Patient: sex F, age 63
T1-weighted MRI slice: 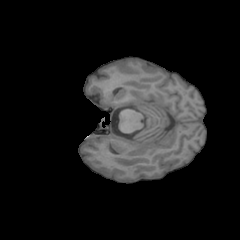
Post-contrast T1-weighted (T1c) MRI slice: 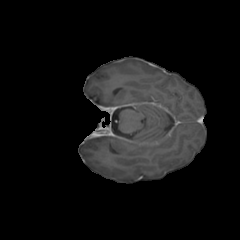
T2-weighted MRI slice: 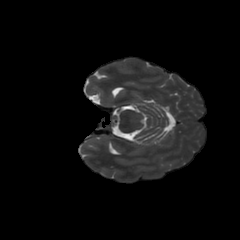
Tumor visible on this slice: no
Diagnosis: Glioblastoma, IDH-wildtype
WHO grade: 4